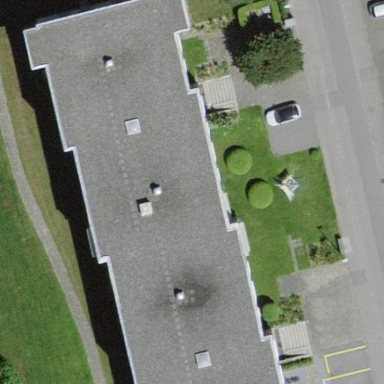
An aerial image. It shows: Flat-roofed apartment building.